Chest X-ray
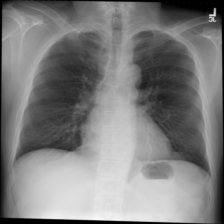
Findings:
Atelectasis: negative
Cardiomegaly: negative
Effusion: negative
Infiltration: negative
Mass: negative
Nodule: negative
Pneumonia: negative
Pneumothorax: negative
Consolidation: negative
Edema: negative
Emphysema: negative
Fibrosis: negative
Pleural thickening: negative
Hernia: negative